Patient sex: M
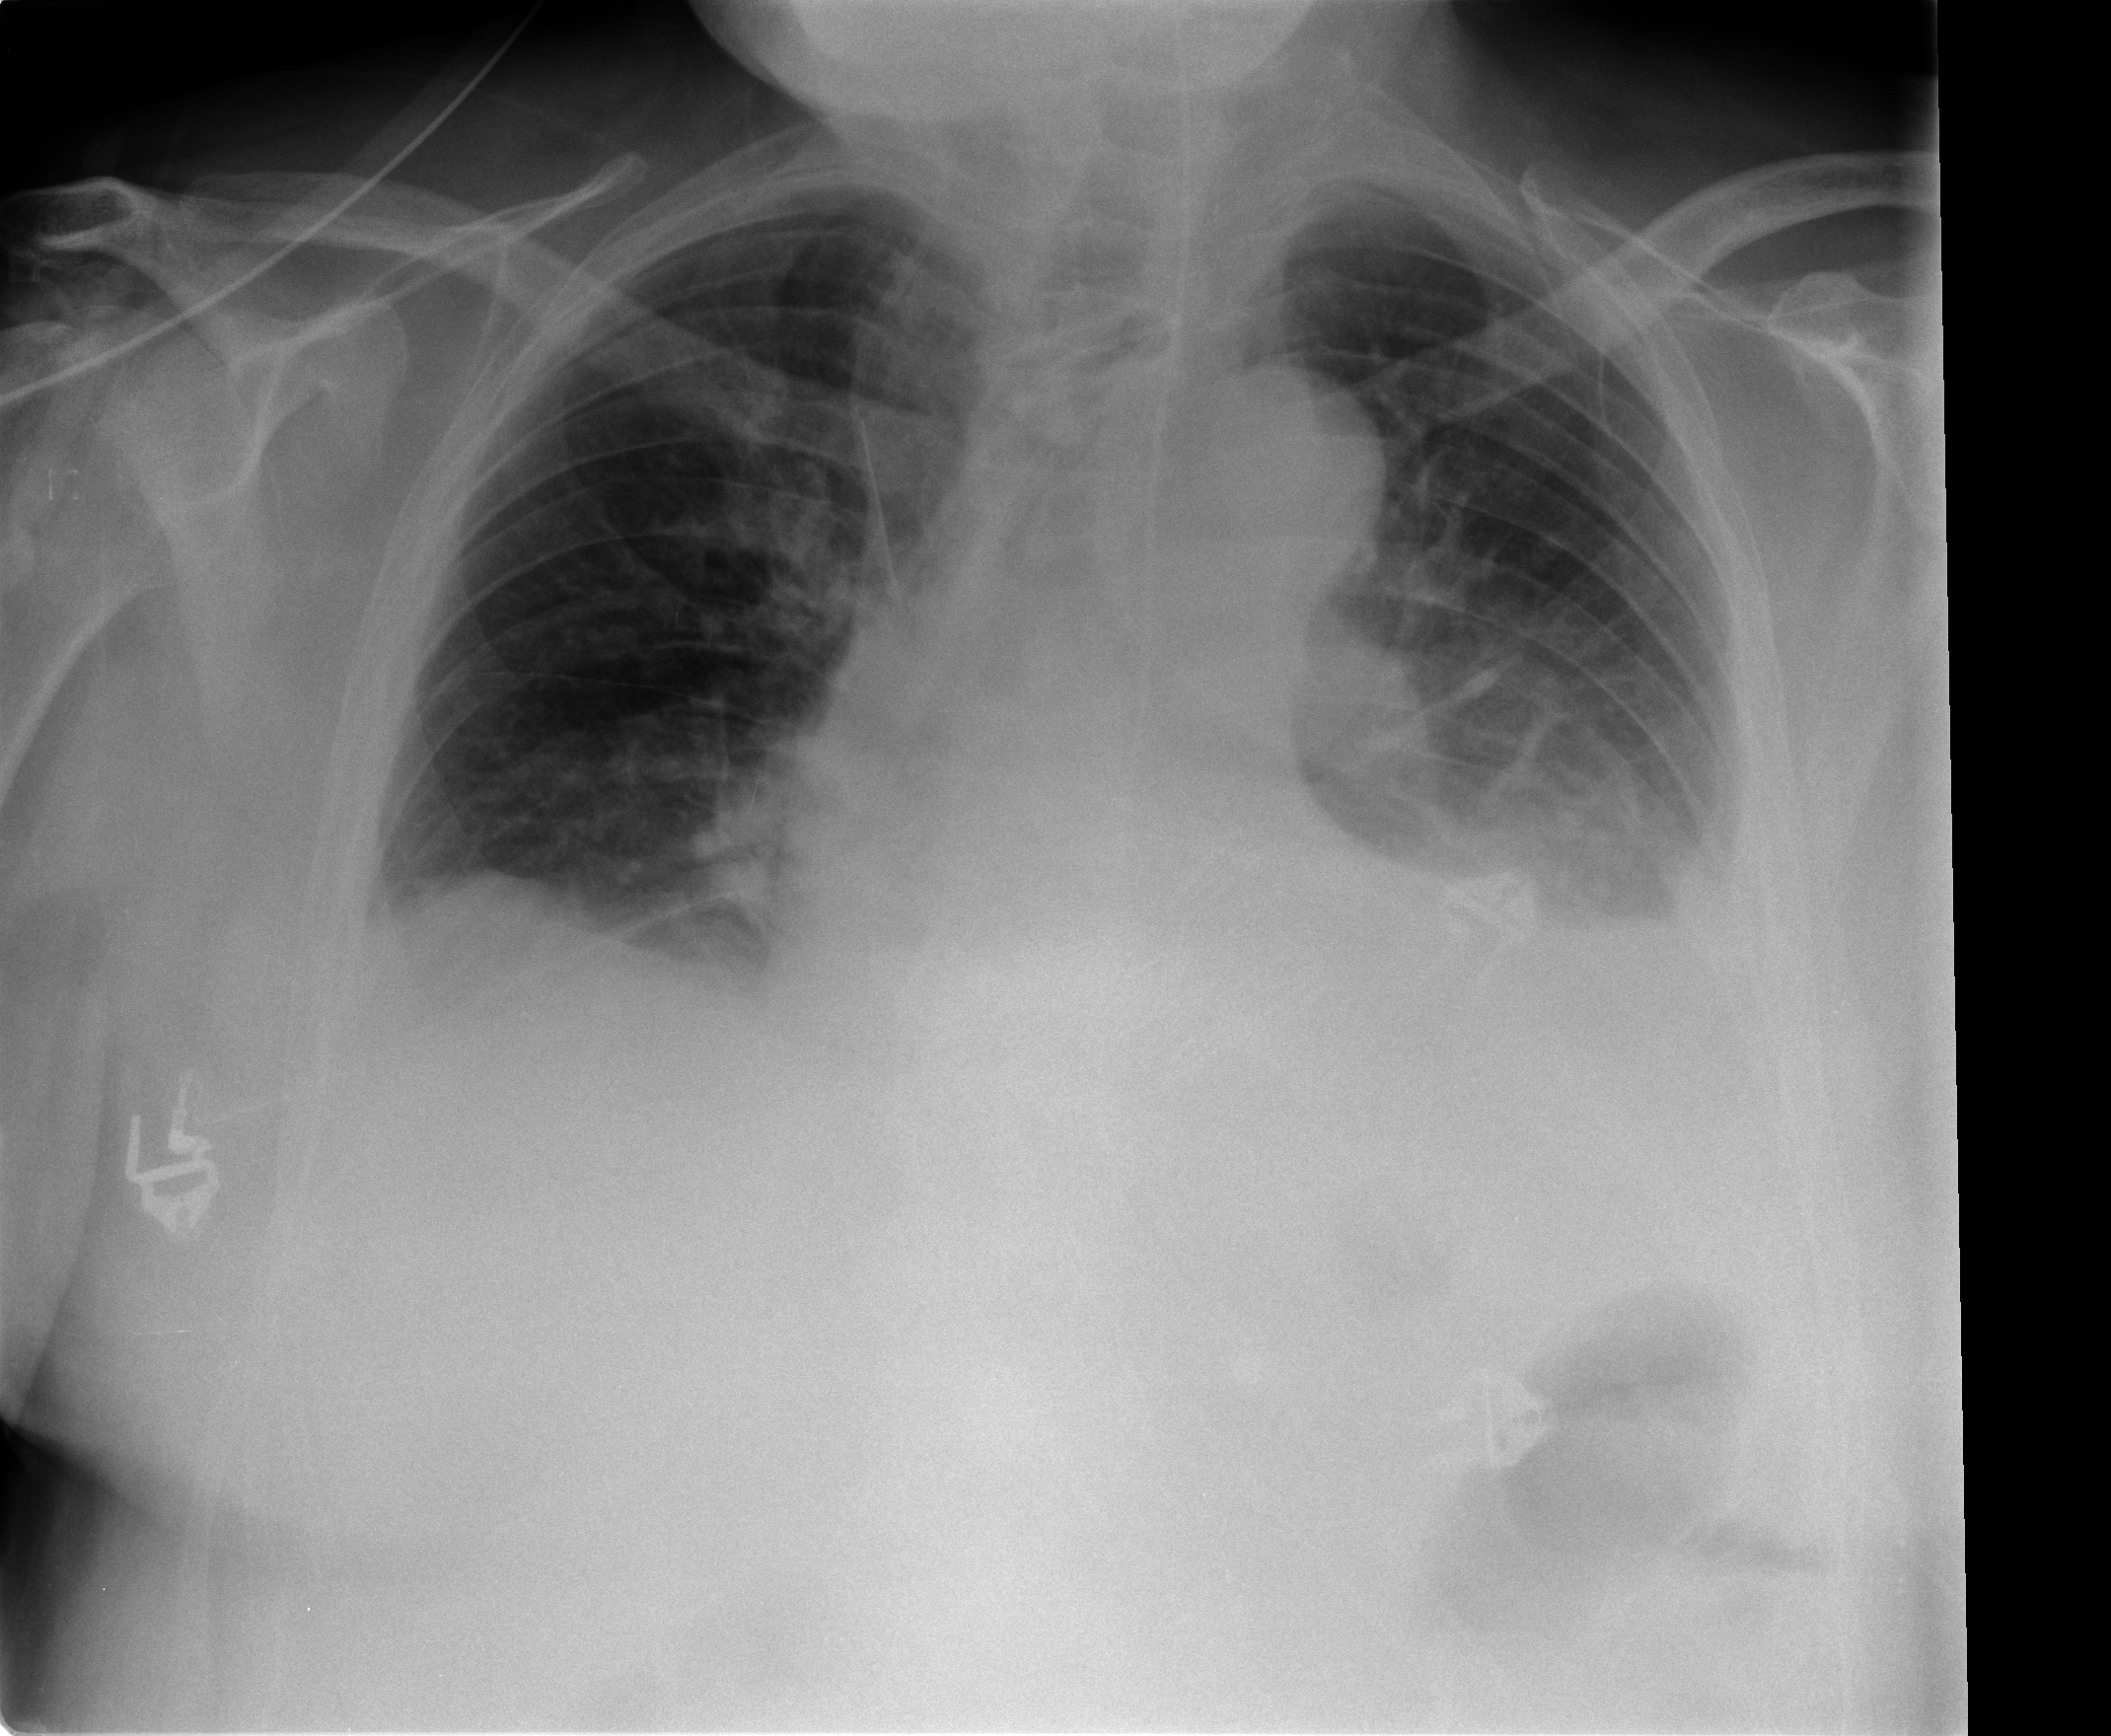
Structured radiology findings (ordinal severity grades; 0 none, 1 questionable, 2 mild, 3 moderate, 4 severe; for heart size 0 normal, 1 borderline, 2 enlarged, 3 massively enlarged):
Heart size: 2
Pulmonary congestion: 2
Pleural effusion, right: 1
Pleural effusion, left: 3
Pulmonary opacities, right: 1
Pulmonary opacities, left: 0
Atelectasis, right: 1
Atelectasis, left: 2